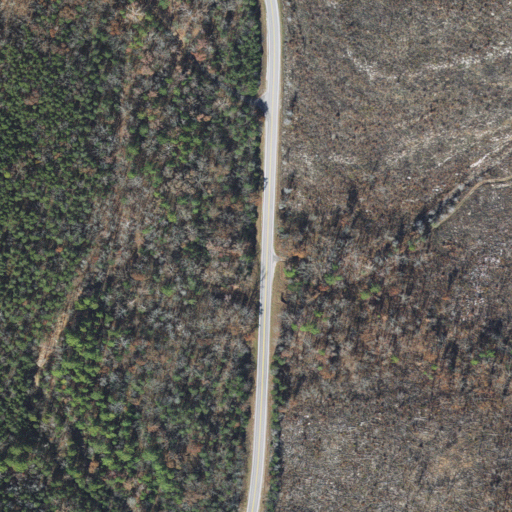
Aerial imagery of valley in Arkansas named Flat Hollow containing mixed forest, deciduous forest, grassland, evergreen forest, shrub, low intensity development, open development, barren land, and pasture